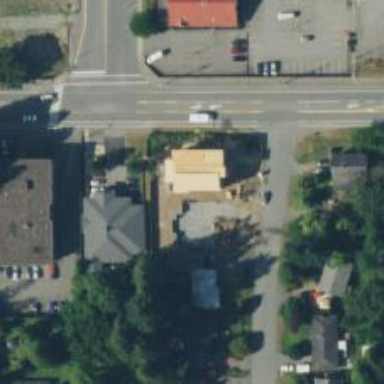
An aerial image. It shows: Detached building.